Question: I am experimenting with asteroid.
My html looks like :
'''
<!DOCTYPE html>
<html>
<head>
<title>test</title>
<script src="bower_components/ddp.js/src/ddp.js"></script>
<script src="bower_components/q/q.js"></script>
<script src="bower_components/asteroid/dist/asteroid.browser.js"></script>
</head>
<body>
<script type="text/javascript">
var ceres = new Asteroid("localhost:3000");
var tasks = ceres.getCollection("movies");
var _t=tasks._set
console.dir(tasks._set._items) // line 15
console.dir(tasks.reactiveQuery({}).result) //line 16
</script>
</body>
</html>
'''
The chrome console gives me this output

Why can't I access the result of the Query ?
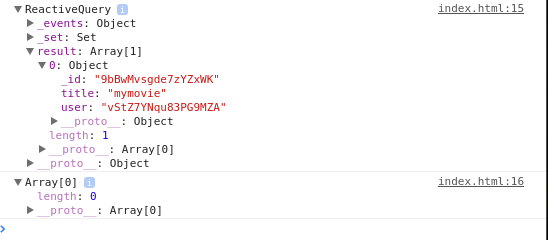
Answer: Seems like 'reactiveQuery' is an async call. According to the docs, you can do:
'''
var query = tasks.reactiveQuery({});
query.on("change", function () {
console.log(query.result)
});
'''